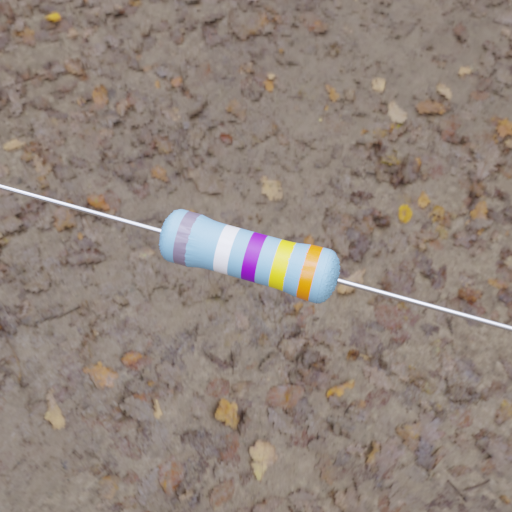
Resistor colour bands (in order): gray, white, violet, yellow, orange